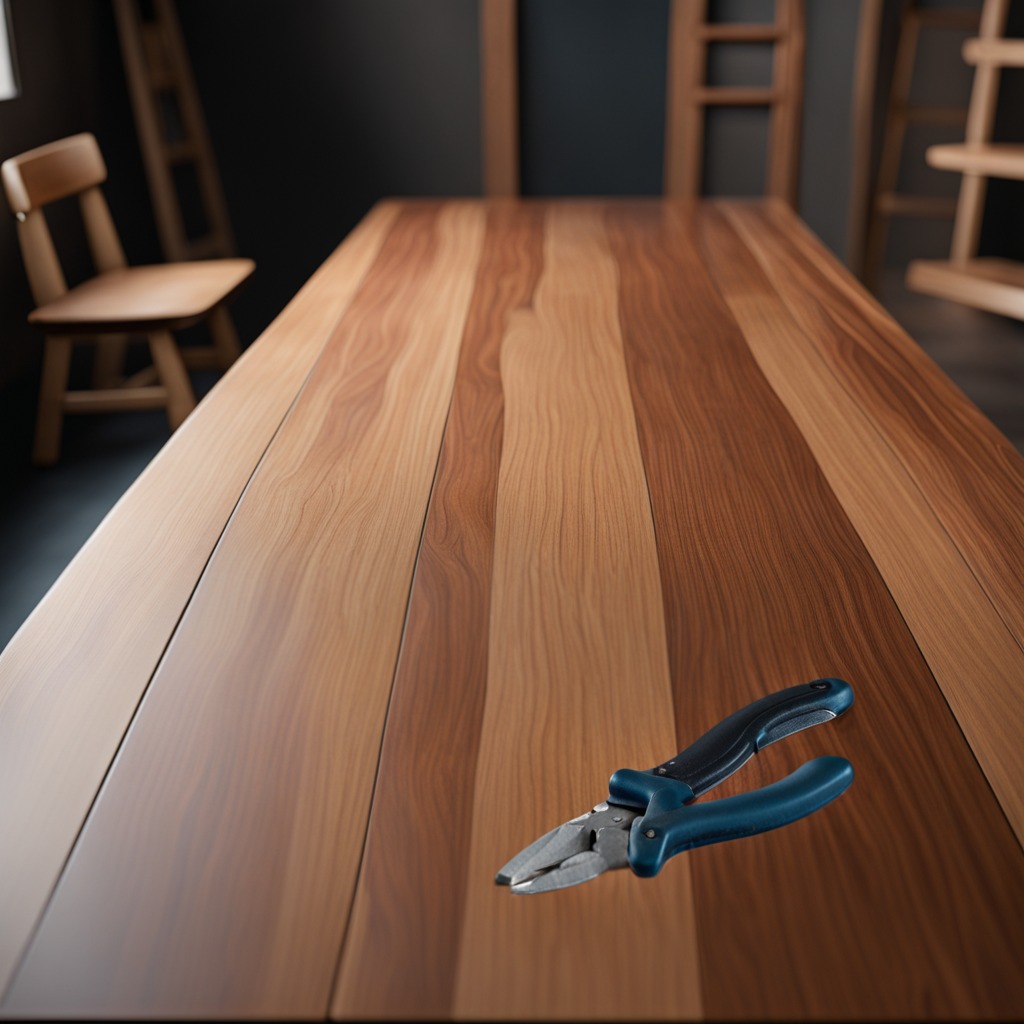
A plier is lying on a wooden table in a carpentry studio.